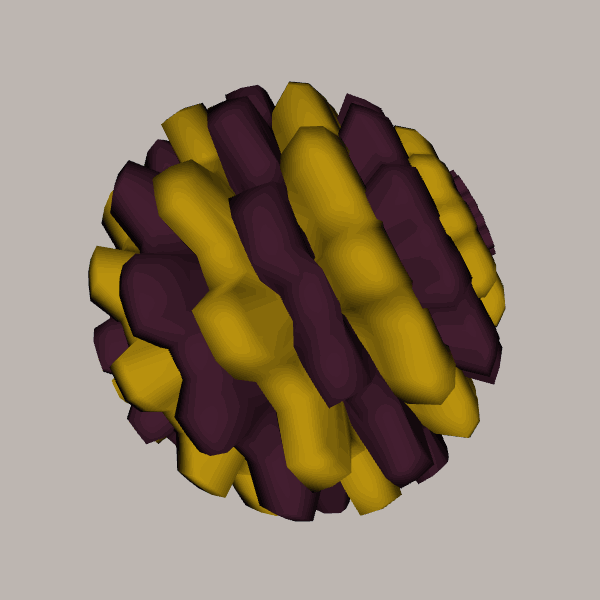
Background: light